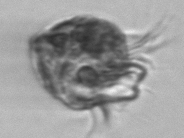
Label: Strombidium_capitatum